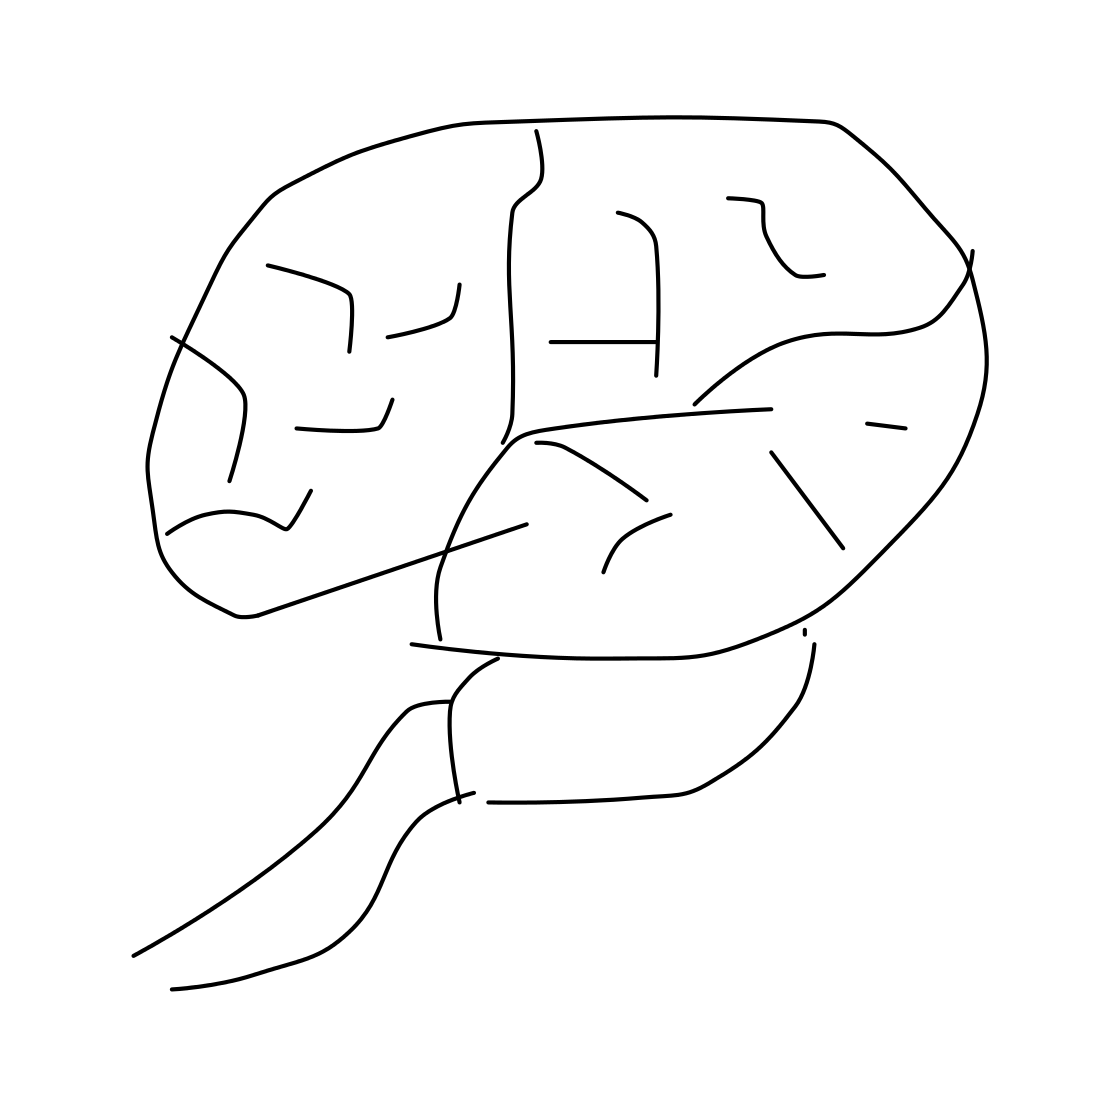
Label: brain